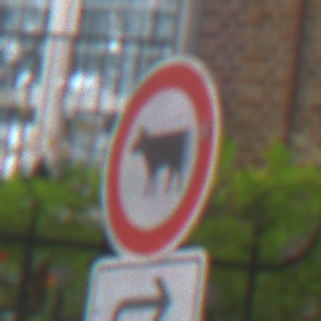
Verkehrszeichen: VerbotViehtrieb
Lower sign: RichtungsangabeDurchPfeile5
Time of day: MorningAfternoon
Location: Outdoor (Urban)
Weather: Overcast
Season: NotSpecified
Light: Natural